Question: I want to move a div horizontal then vertical using css animation as shown in the following picture.
The black arrow lines indicate the way i want move the green box. But box after moving horizontally it moves diagonally as show by the blue arrow instead of moving vertically show by the vertical downward arrow.

'''
.mybox {
width: 100px;
height: 100px;
background-color: lawngreen;
}
.myanimation{
-webkit-animation: simple 3s forwards ease;
}
@-webkit-keyframes simple {
50% {
-webkit-transform: translateX(300px);
-moz-transform: translateX(300px);
-ms-transform: translateX(300px);
-o-transform: translateX(300px);
transform: translateX(300px);
}
100% {
-webkit-transform: translateY(300px);
-moz-transform: translateY(300px);
-ms-transform: translateY(300px);
-o-transform: translateY(300px);
transform: translateY(300px);
}
}
'''
<URL>
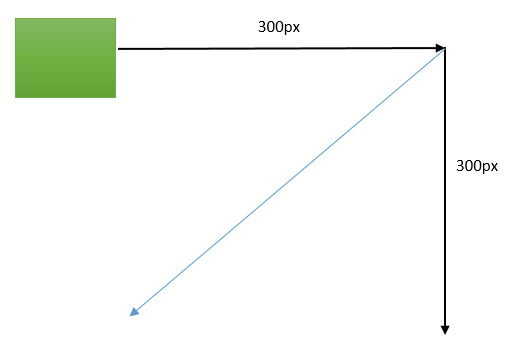
Answer: Its becuase you havent specified a '100%' end point for the 'x' transform, so it is reverting after being set at '50%'
'''
(function(){
var myBox = $(".mybox");
$("#movebtn").on("click",function(){
myBox.addClass("myanimation");
})
})();
'''
'''
.mybox {
width: 100px;
height: 100px;
background-color: lawngreen;
}
.myanimation{
-webkit-animation: simple 3s forwards ease;
}
@-webkit-keyframes simple {
50% {
-webkit-transform: translateX(300px);
-moz-transform: translateX(300px);
-ms-transform: translateX(300px);
-o-transform: translateX(300px);
transform: translateX(300px);
}
100% {
-webkit-transform: translateX(300px) translateY(300px);
-moz-transform: translateX(300px) translateY(300px);
-ms-transform: translateX(300px) translateY(300px);
-o-transform: translateX(300px) translateY(300px);
transform: translateX(300px) translateY(300px);
}
}
'''
'''
<script src="https://ajax.googleapis.com/ajax/libs/jquery/2.1.1/jquery.min.js"></script>
<div class="mybox"></div>
<br>
<button id="movebtn">Move</button>
<script data-require="jquery@2.1.1" data-semver="2.1.1" src="//cdnjs.cloudflare.com/ajax/libs/jquery/2.1.1/jquery.min.js"></script>
<script src="script.js"></script>
'''